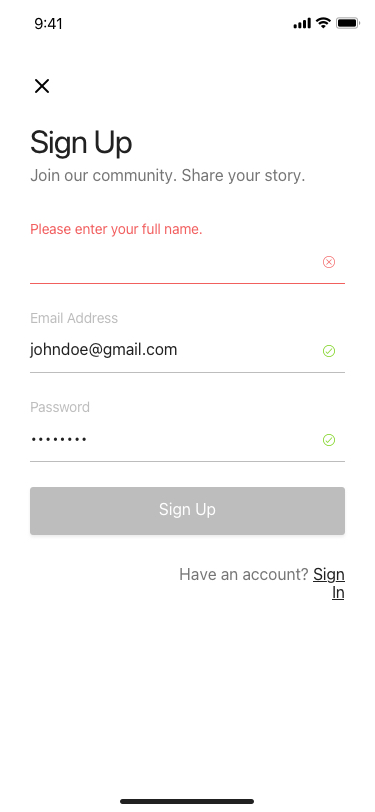
Text in this UI design:
Have an account? Sign In
Join our community. Share your story.
Sign Up